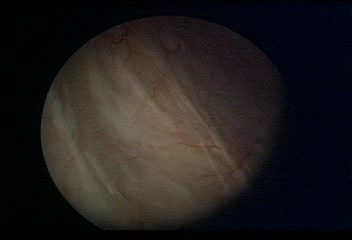
Modality: WLC
Class: Normal mucosa
Bladder cancer association: No